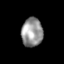
Tissue: skin
Cell type: Epithelial cells
Senescence score: 0.2261
Nuclear area (px): 600
Mean DAPI intensity: 149.682